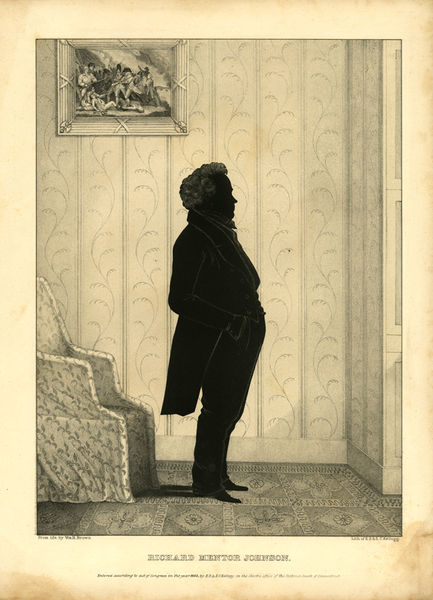
Titel: Richard Mentor Johnson (from Folio of Silhouettes of Famous Men)
Künstler: Edmund Burke Kellogg
Standort: Amherst (Massachusetts, USA)
Institution: Mead Art Museum, Amherst College
Schlagwörter: chair, hands, hat, soldiers, white, window, arm, black, carpet, hair, interior, nose, old, painting, portrait, room, seat, wall, yellow, picture, floor, wallpaper, hand, profile, man, house, stand, suit, side, drawing, paper, black and white, frame, gaze, shadow, chin, coat, illustration, battle, old man, jacket, door, person, human, ancient, vest, pants, pocket, pockets, shoes, war, book, relief, rich, hanging, standing, potrait, silhouette, wig, couch, fat, portait, mand, eighteenth century, matress, yellowed, vintage, black man, revolutionary war, butler, richard, johnson, flooring, apinting, richard mentor johnson, 'chair, back silhouette of richard henton, chair and painting in room, mentor